Interaction volume radius: 10 \u00c5
Interaction volume height: 10 \u00c5
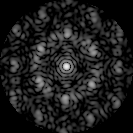
Disorder parameter: 0.5522